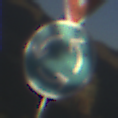
Verkehrszeichen: Kreisverkehr
Zusatzzeichen oben: VorfahrtGewaehren
Umgebung: Outdoor, Nature
Tageszeit: SunriseSunset
Wetter: Clear
Licht: Natural
Jahreszeit: NotSpecified
Kontrast: HighContrast